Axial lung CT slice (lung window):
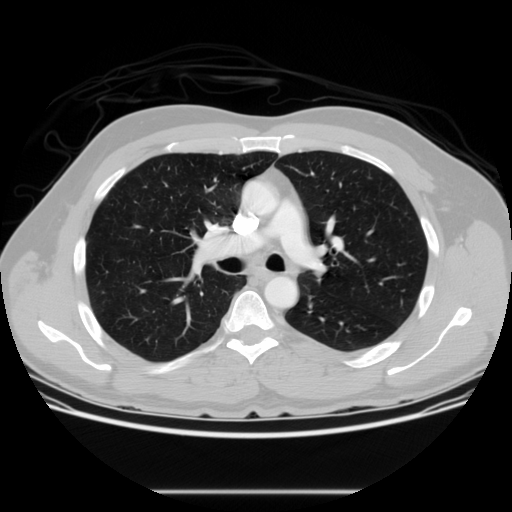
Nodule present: no